Interaction volume radius: 10 \u00c5
Interaction volume height: 20 \u00c5
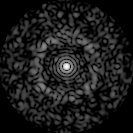
Disorder parameter: 0.8244